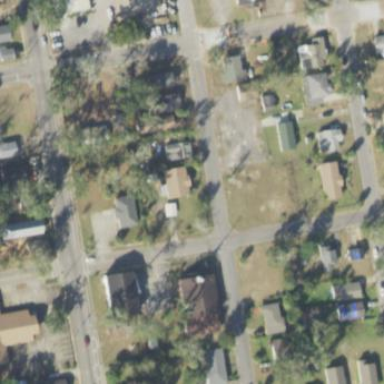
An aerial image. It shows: This residential area consists of single-family homes.